Question: I would like to add an icon to the map view so that when people click on the icon, they see their current location.
I want to add the icon on the bottom left of this image:

How can I add that image to my map view?
I tried doing:
'''
UIImage * l = [UIImage imageNamed: @"location.png"];
UIImageView * lb = [[UIImageView alloc] initWithImage: l];
[lb setFrame: CGRectMake(0, 300, lb.frame.size.width, lb.frame.size.height)];
[self.mapview addSubview: lb];
'''
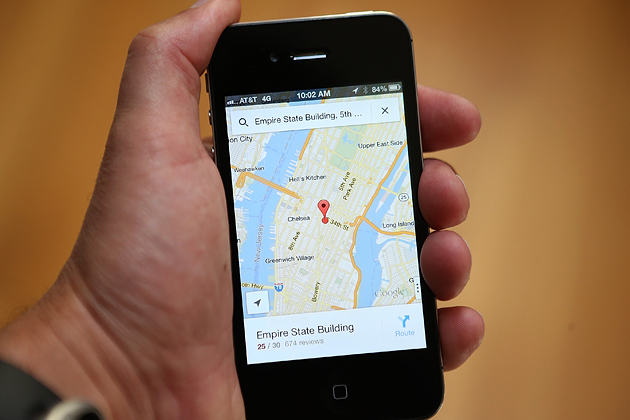
Answer: I'd add it as a sibling to the map view instead. Doing so is safer, as there's no guarantee that the map view isn't manipulating its bounds when you pan/zoom (which would cause your icon to move as well).
'''
[self.view addSubview:lb];
'''